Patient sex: M
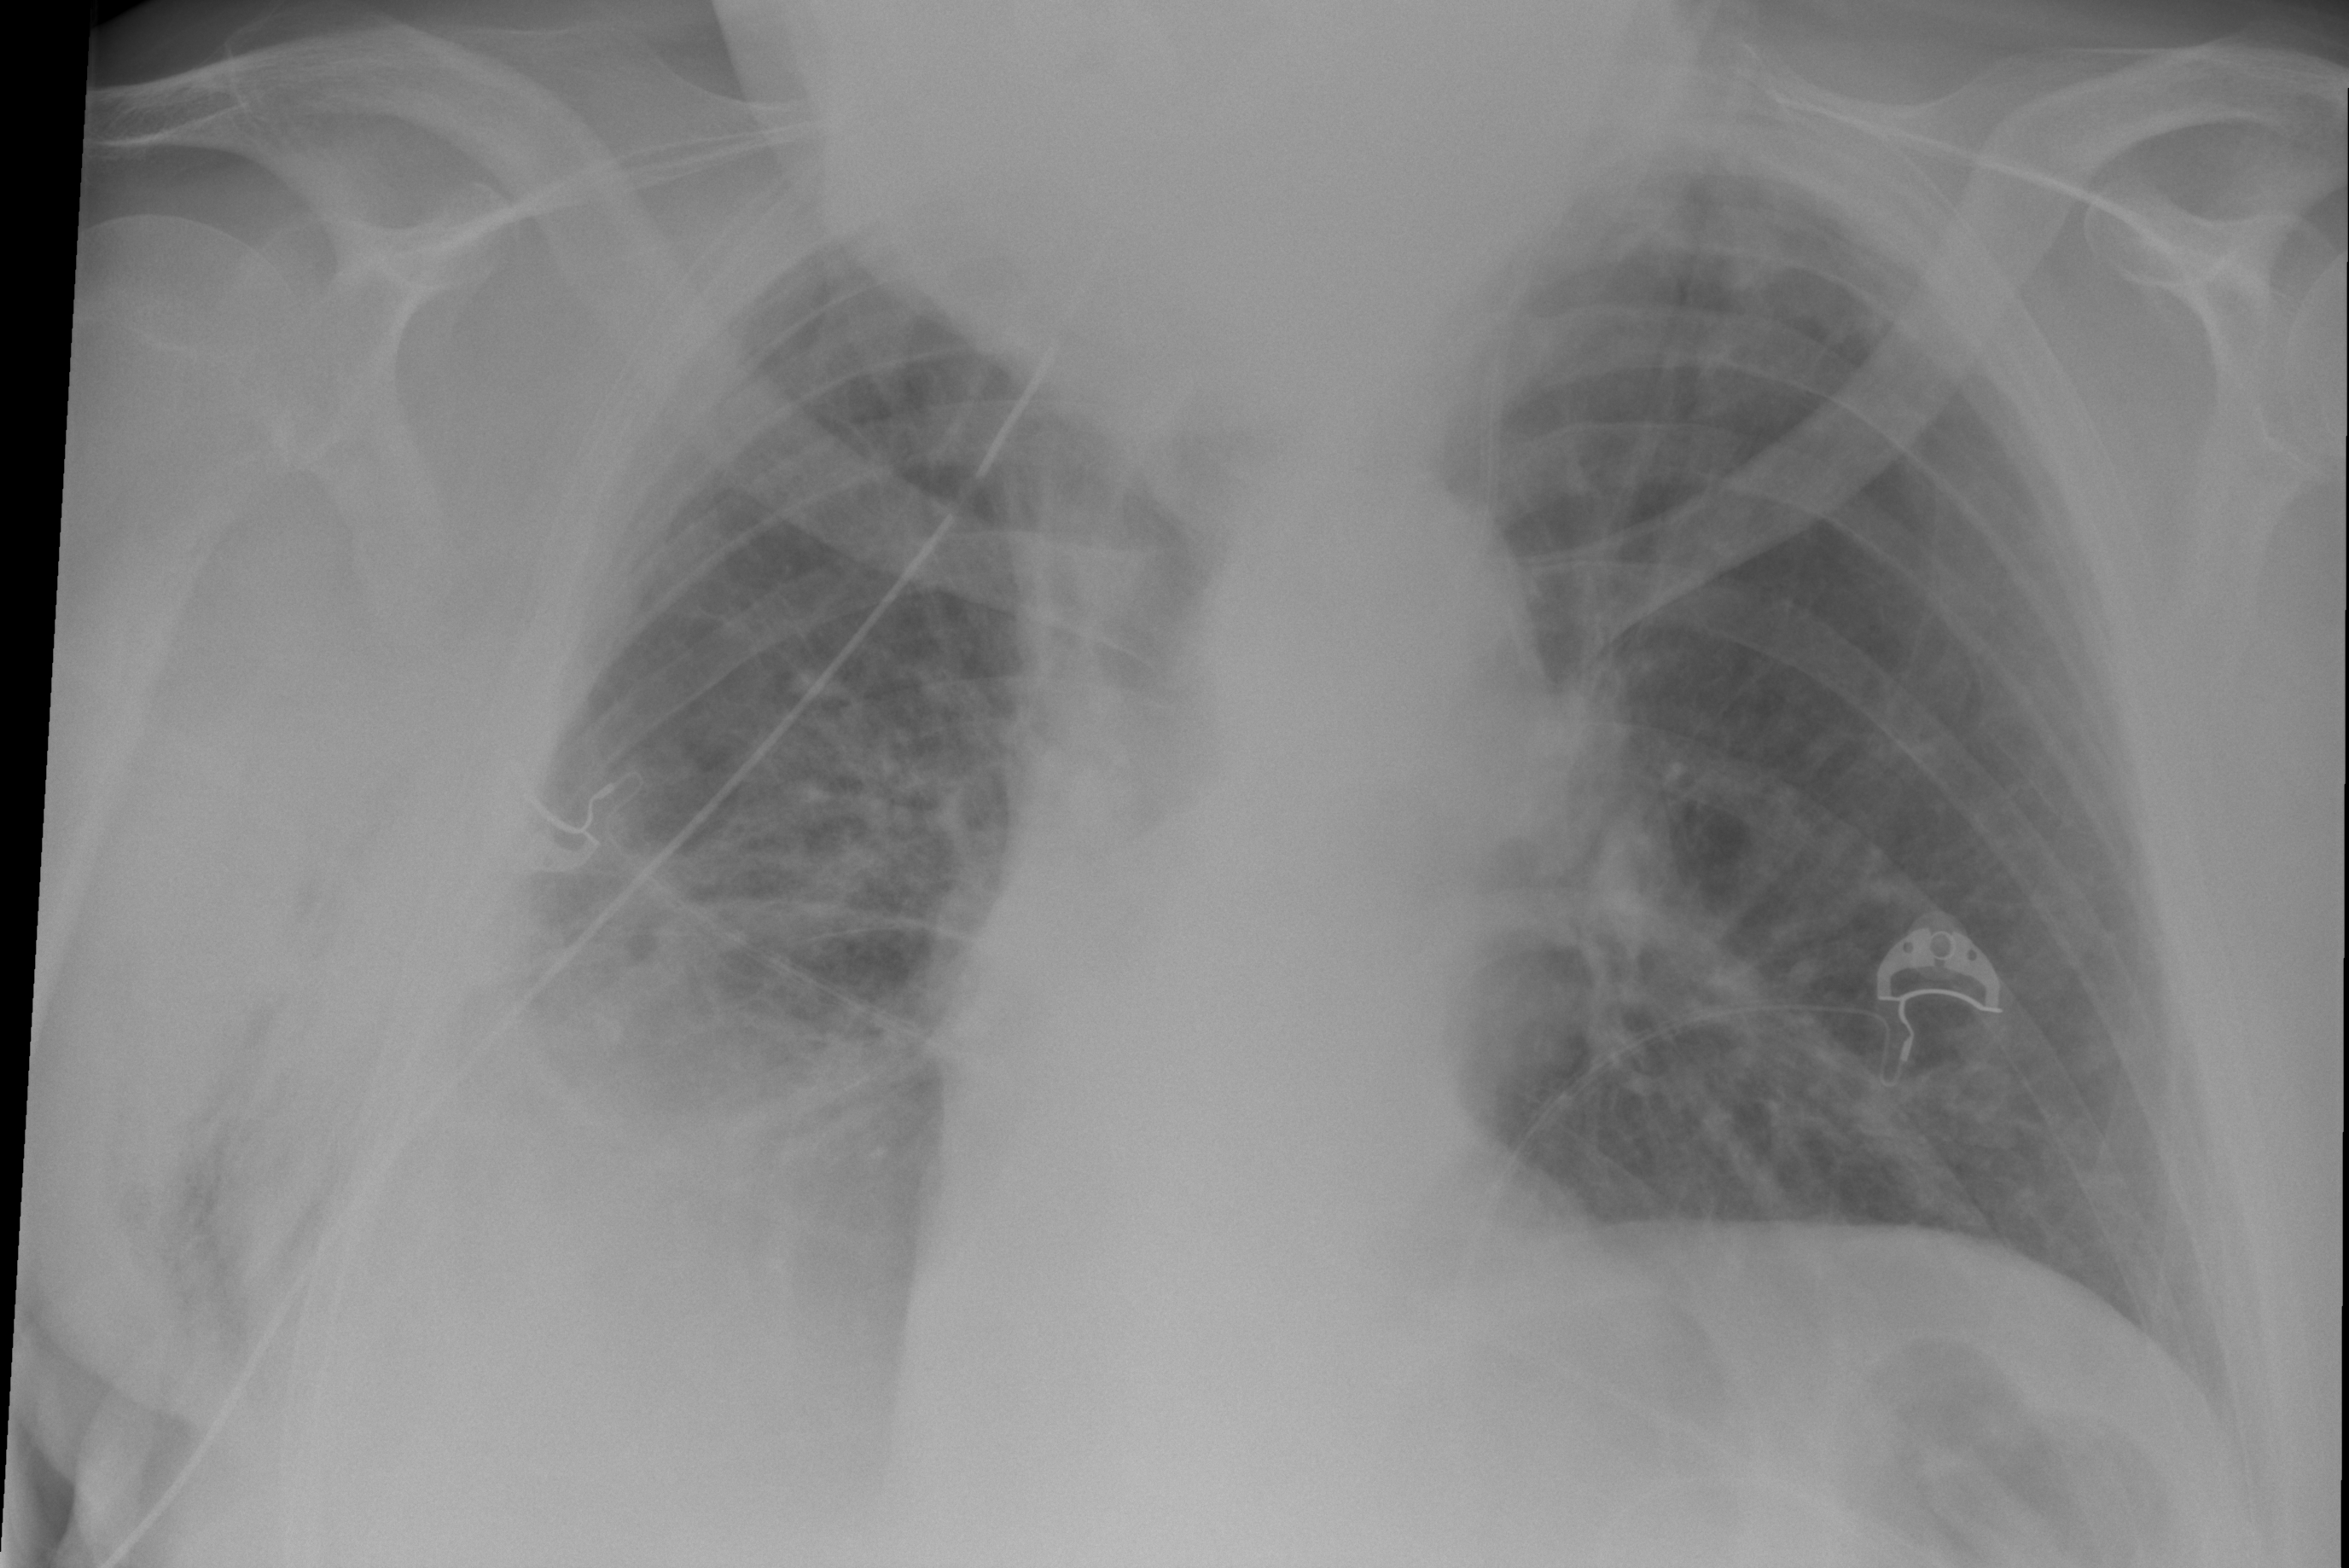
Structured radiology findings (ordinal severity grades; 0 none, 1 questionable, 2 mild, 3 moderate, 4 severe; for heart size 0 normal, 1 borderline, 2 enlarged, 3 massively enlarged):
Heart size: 0
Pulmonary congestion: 2
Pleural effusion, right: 2
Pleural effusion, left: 0
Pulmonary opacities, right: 2
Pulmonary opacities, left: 0
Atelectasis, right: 2
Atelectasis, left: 0